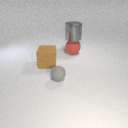
large red rubber sphere to the right of small gray rubber sphere